Interaction volume radius: 5 \u00c5
Interaction volume height: 15 \u00c5
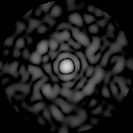
Disorder parameter: 0.8634